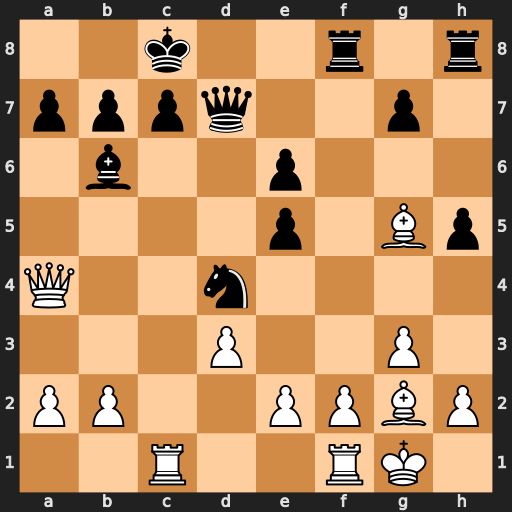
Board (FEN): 2k2r1r/pppq2p1/1b2p3/4p1Bp/Q2n4/3P2P1/PP2PPBP/2R2RK1
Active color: w
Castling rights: -
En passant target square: -
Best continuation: Bxb7+ Kxb7 Qxd7